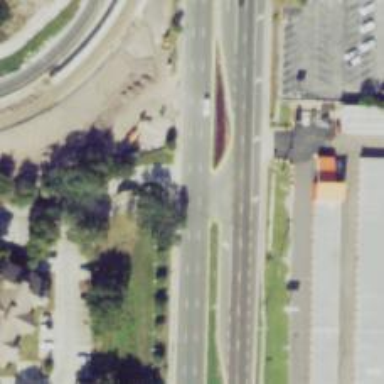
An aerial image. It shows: Secondary link road.